Question: I have inherited a very large SQL Server database to work on (1,000,000+ lines of data).
The data shows purchases and sales of items the details of the items are not important.
I need to look for anomalies in this data by comparing data rows which occur close together in Date and Time.
The data as it looks at the moment is shown on the Left of the following picture.

However what I want to do is demonstrated on the right, with consecutive items being matched according to what was bought and what was sold. I produced this example manually by rearranging the order of the data rows in Excel, pairing up matching 'Bought' and 'Sold' items. This indicated one anomalous sale which has no corresponding purchase. I need to reproduce this type of analysis right across the database for all million plus rows of data.
The corresponding Bought and Sold transactions should take place within minutes of each other, if they don't that is potentially another indicator of an anomalous transaction.
To achieve this in SQL is currently beyond my scripting skills, and I ask if anyone out there might be able to give me some helpful hints / tips, or point me at an article that might get me started with solving this problem.
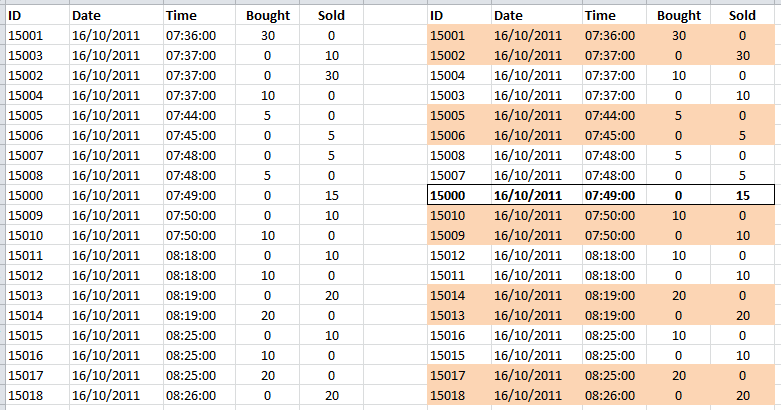
Answer: Without knowing your table structure and having business logic it will be impossible to provide exact query. But what you need are <URL> that allow you to read data from multiple rows and compare it current rows. Particular functions you need to look at
'''
LAG() OVER (PARTITION BY ORDER BY)
LEAD() OVER (PARTITION BY ORDER BY)
SUM() OVER (ORDER BY)
SUM() OVER (PARTITION BY ORDER BY ROWS BETWEEN UNBOUND PRECEDING AND CURRENT ROW)
'''
If you are running <URL>.